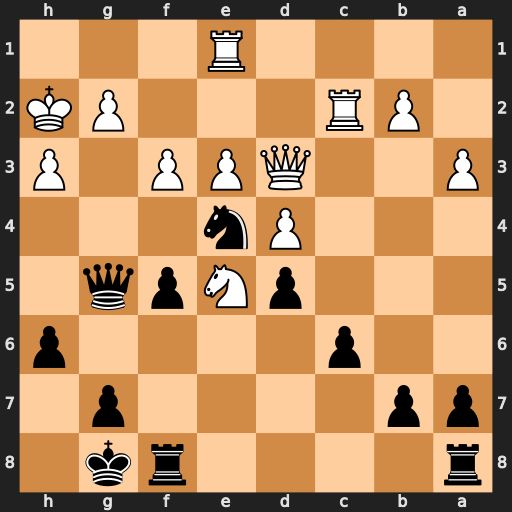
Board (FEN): r4rk1/pp4p1/2p4p/3pNpq1/3Pn3/P2QPP1P/1PR3PK/4R3
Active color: b
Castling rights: -
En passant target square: -
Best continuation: Qg3+ Kg1 Qxe1+